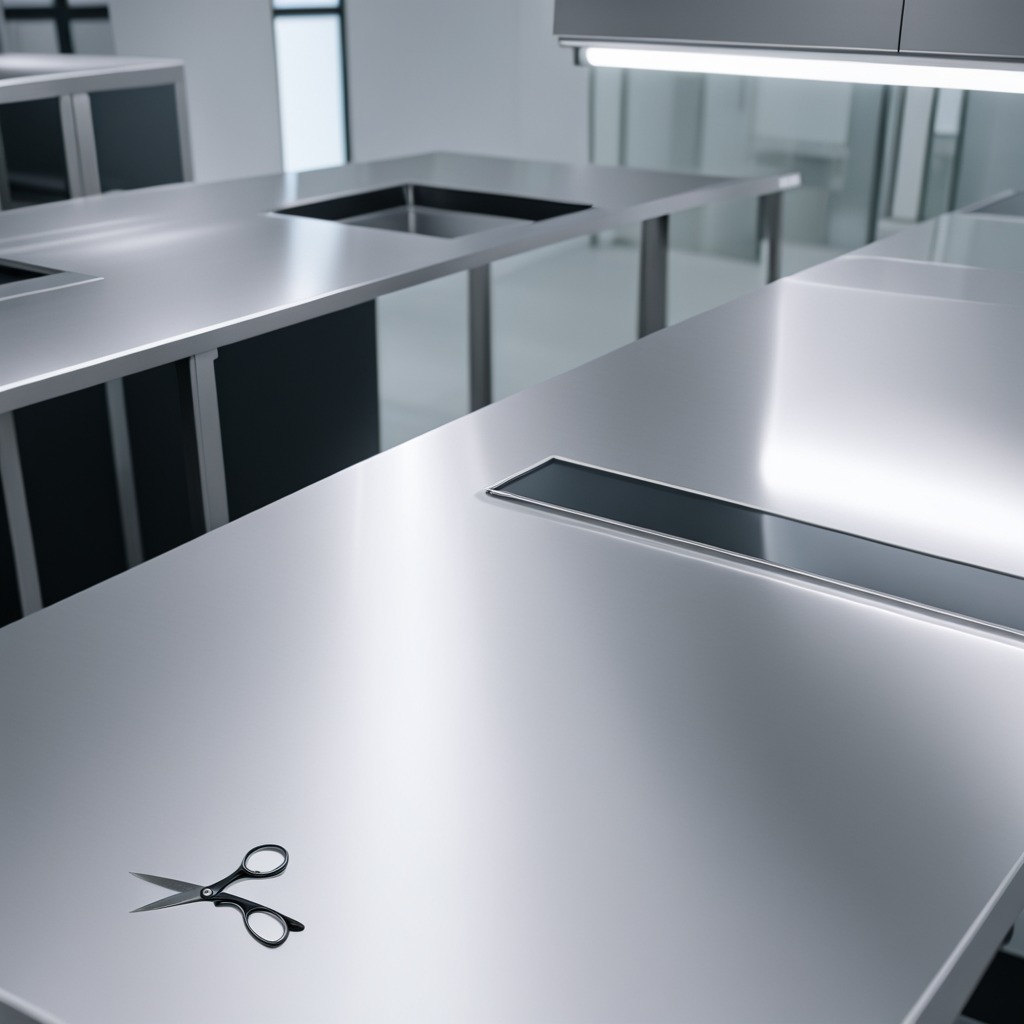
A scissor is lying on the stainless steel table.